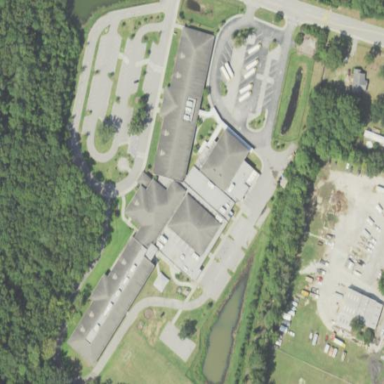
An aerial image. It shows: School.